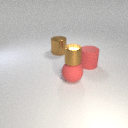
large red rubber cylinder to the right of large brown metal cylinder